Question: Please see the attached screenshot.
When I mouse over the following code:
'''
selenium.waitForPageToLoad("30000");
'''
I get this message:
*void com.thoughtworks.selenium.Selenium.waitForPageToLoad(String arg0)
Note: This element neither has attached source nor attached Javadoc and hence no Javadoc could be found.*
F3 is giving me "".
Does anyone know where to get this source (what is it called) and how do I attach to Eclipse?

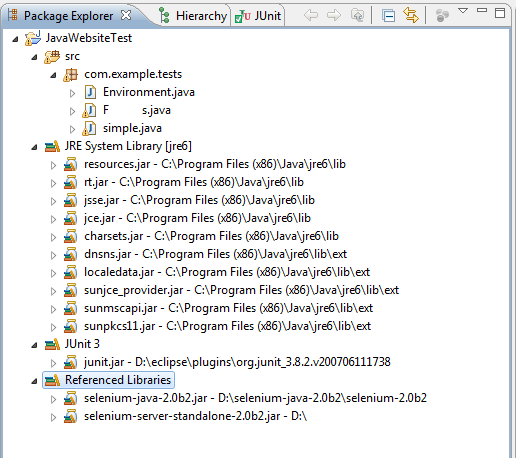
Answer: YOu can get the source code through svn here it appears:
<URL>
Once you have downloaded that,
In eclipse, find the jar in 'referenced libraries', right click -> properties
enter the location of the src, in the 'Java Source Attachment' edit box.